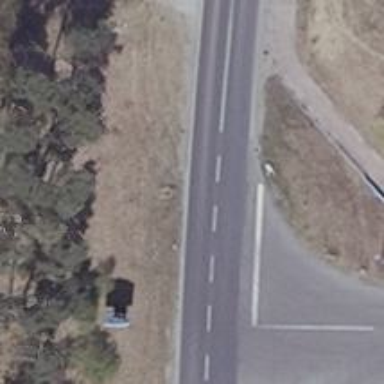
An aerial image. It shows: Tertiary road with asphalt surface. There is separate cycleway alongside the road.